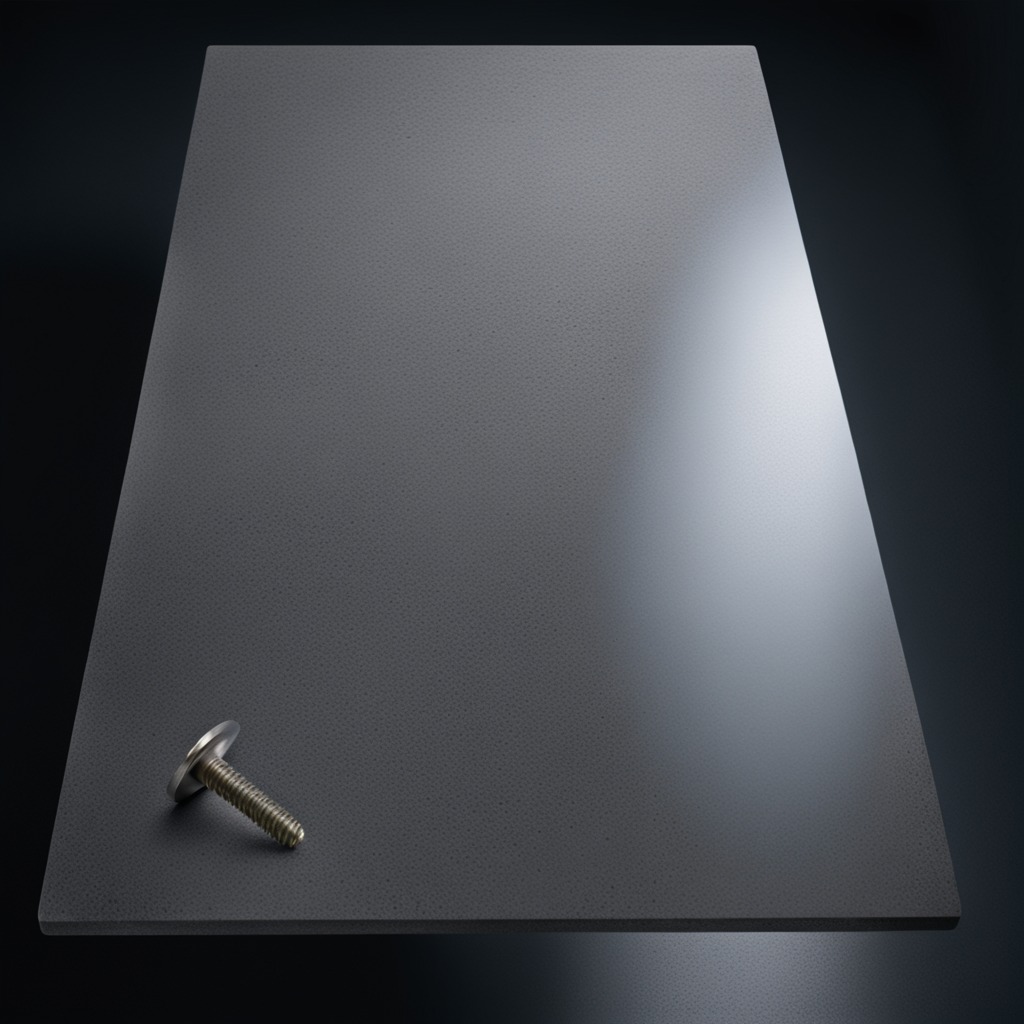
A metal screw is lying on a clean granite table inside a workshop at night dim ambient light soft shadows worn but